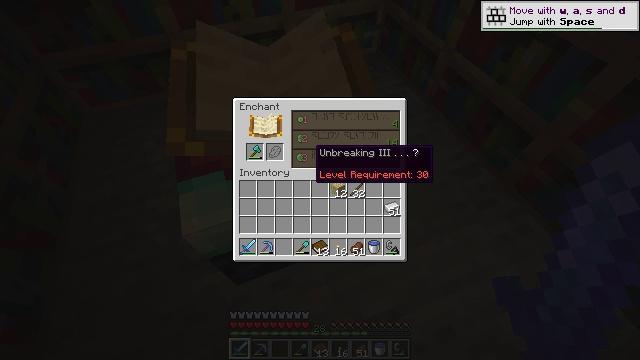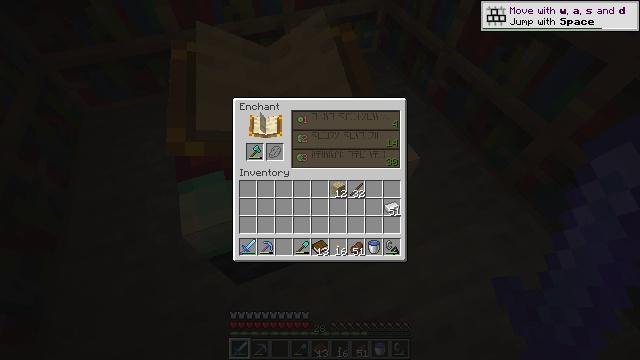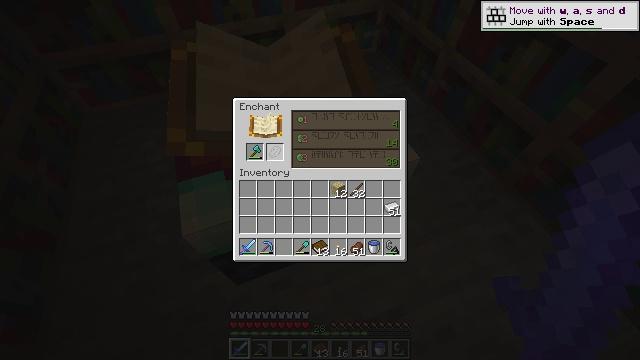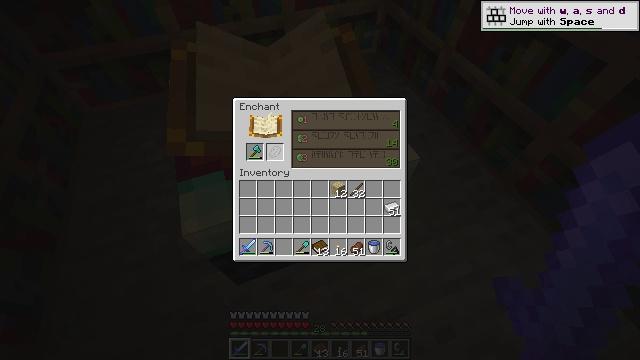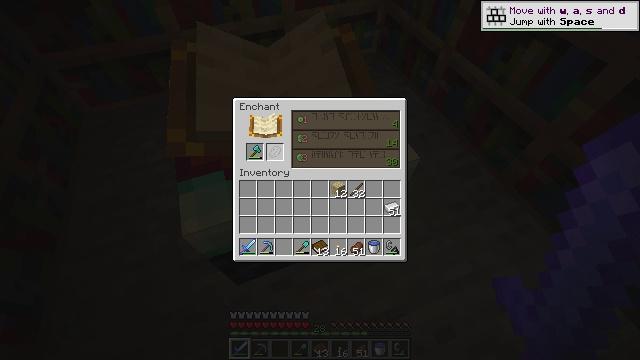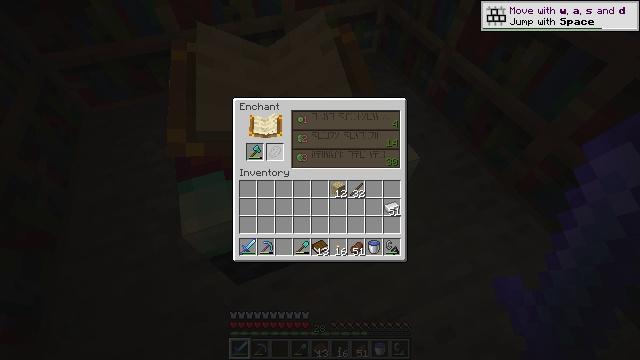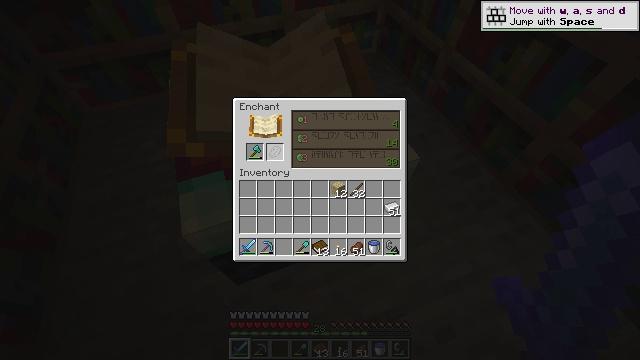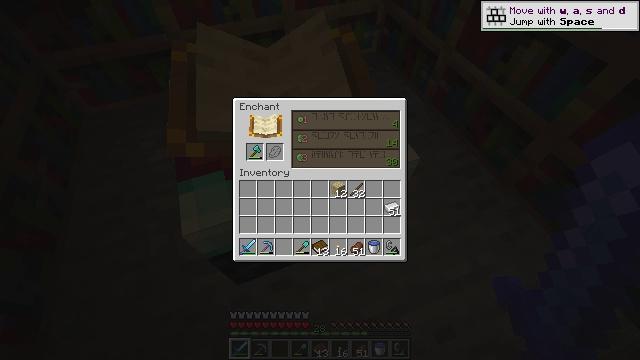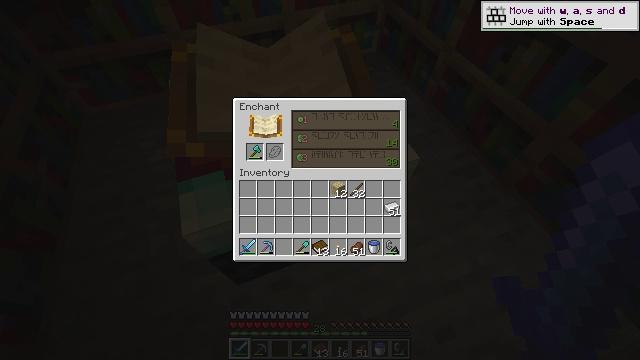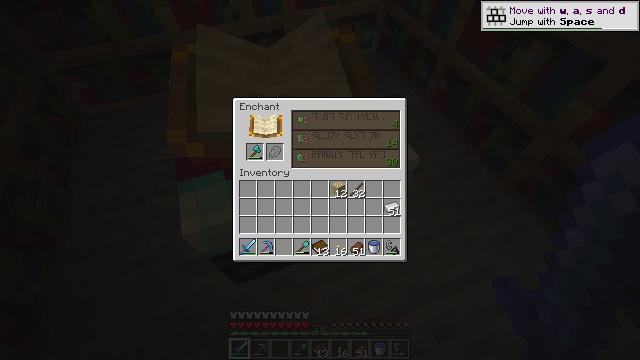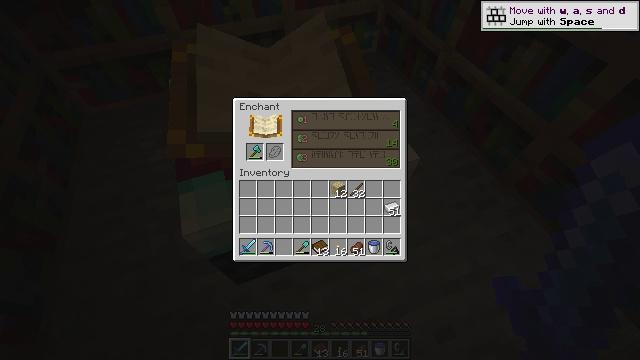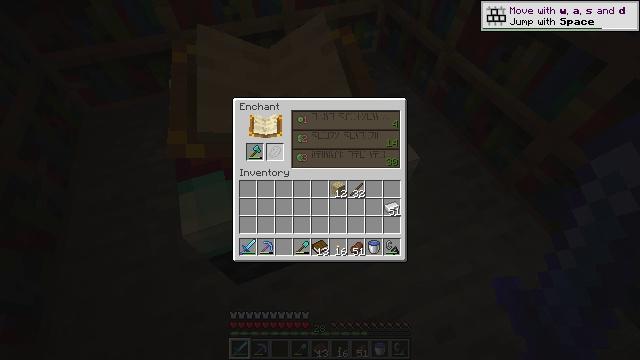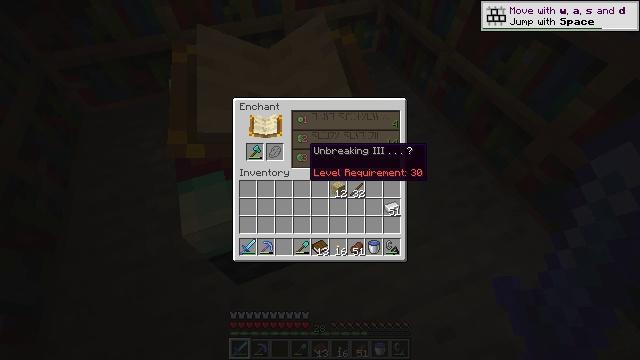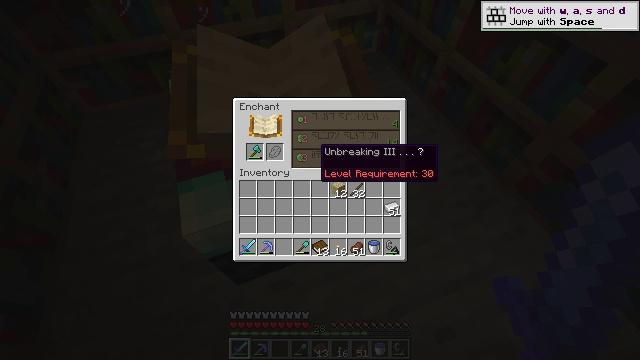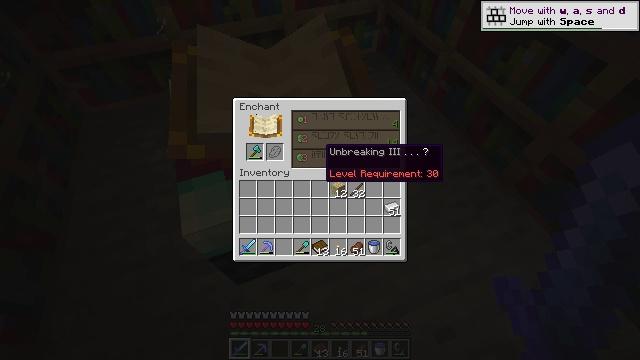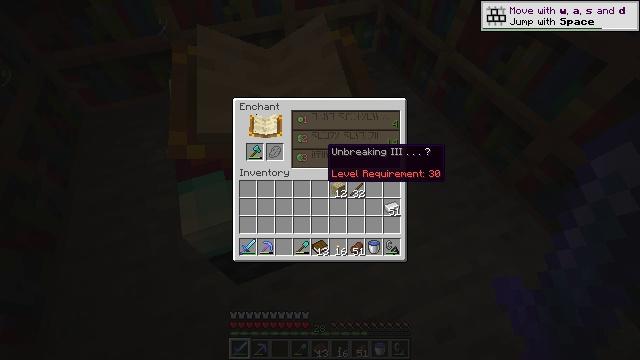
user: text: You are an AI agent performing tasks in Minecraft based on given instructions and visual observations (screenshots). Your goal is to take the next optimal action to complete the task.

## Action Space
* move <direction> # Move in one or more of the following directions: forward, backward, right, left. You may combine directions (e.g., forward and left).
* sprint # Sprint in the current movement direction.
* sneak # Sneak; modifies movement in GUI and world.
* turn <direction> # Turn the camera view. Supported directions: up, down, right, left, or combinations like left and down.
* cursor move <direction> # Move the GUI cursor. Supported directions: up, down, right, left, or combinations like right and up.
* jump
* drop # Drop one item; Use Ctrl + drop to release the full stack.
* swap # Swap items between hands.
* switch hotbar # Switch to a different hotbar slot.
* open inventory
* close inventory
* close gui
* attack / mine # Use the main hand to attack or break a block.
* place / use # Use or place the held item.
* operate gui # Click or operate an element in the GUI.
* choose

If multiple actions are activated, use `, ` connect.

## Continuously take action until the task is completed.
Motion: motion action
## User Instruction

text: Kill a skeleton.
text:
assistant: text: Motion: sneak, turn left
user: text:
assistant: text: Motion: sneak, turn left
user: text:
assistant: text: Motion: sneak, turn left
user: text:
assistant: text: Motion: sneak
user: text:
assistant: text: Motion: sneak
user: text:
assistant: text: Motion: sneak
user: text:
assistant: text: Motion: sneak
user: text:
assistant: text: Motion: sneak
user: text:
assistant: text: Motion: sneak
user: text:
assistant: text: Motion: sneak
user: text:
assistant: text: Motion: sneak, turn right
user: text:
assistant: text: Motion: sneak, turn right
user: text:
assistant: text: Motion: sneak, turn right
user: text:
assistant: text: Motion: sneak
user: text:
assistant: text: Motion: sneak
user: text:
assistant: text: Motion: sneak
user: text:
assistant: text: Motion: sneak
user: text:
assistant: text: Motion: sneak
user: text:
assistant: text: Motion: sneak, turn up
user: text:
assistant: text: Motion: sneak
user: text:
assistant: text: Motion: sneak
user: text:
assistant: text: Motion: sneak
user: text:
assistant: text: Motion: sneak
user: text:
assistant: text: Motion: sneak, turn up
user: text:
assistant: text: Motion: sneak
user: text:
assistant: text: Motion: sneak
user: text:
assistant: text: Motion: sneak
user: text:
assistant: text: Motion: sneak, turn left
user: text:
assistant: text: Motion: sneak, turn left and down
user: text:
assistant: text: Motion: sneak, turn left and down